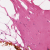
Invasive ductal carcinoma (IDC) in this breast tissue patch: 0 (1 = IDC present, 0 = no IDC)